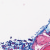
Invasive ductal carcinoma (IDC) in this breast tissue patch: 0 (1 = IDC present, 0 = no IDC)